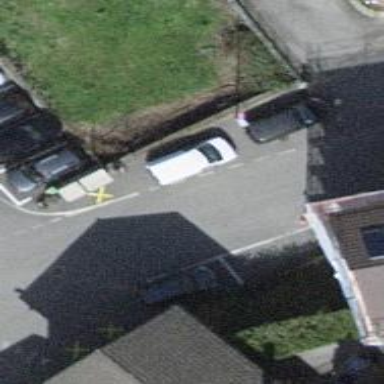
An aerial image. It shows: Post box.